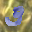
Label: 3